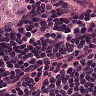
Metastatic tissue present: no